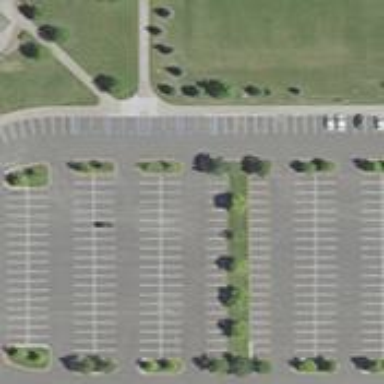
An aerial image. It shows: Parking area with surface.